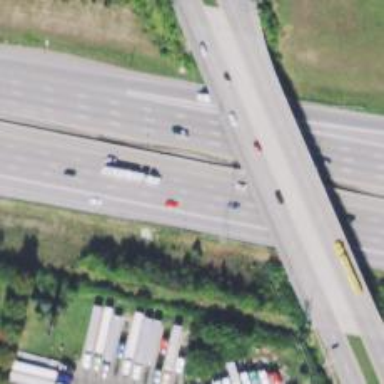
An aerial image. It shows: Motorway junction.